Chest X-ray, AP view. Patient: 45 years old, sex F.
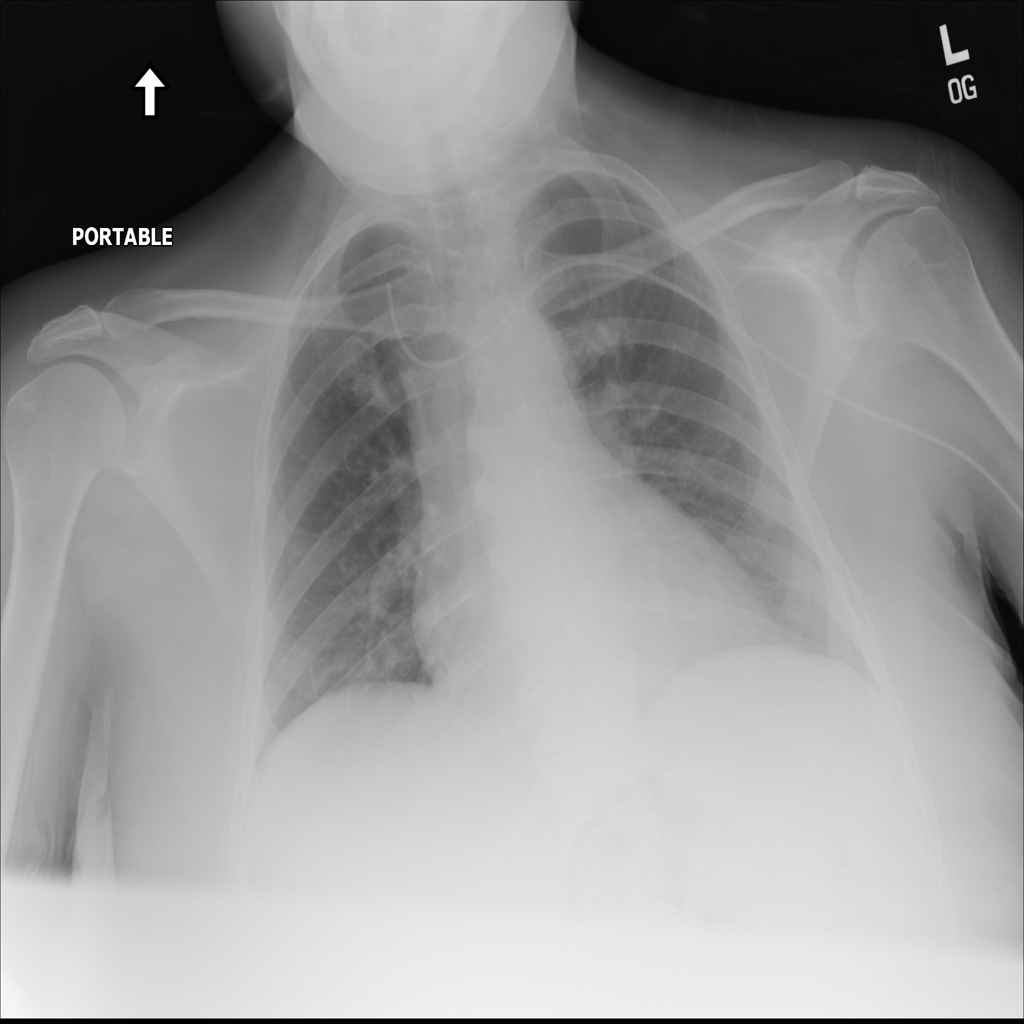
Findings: No Finding